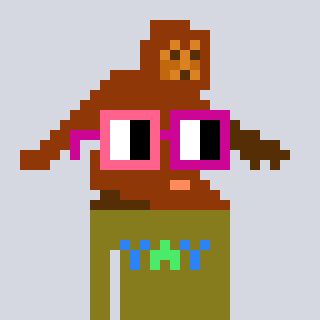
a pixel art character with square pink and red glasses, a bigfoot-shaped head and a gunk-colored body on a cool background